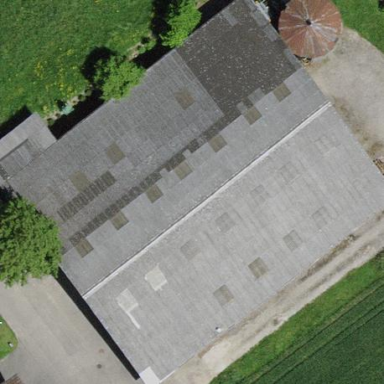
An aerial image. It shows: Farm auxiliary building.